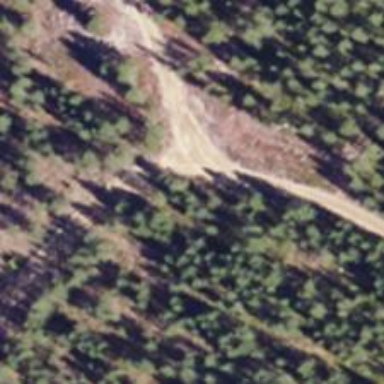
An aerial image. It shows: Track road with grade4 tracktype.